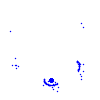
Particle: electron